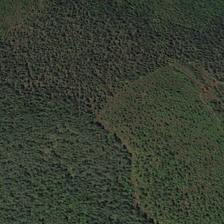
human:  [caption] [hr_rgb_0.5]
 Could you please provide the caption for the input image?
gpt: the trees in the track of land are low .

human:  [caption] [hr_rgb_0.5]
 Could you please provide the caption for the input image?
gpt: the trees in the track of land are low .

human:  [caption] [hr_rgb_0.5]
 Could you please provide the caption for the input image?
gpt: the trees in the track of land are low .

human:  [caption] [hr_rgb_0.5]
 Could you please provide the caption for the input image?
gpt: a curved footpath stretches through this deep green forest .

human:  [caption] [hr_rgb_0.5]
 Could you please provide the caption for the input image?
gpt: many green trees are in a piece of forest .